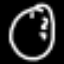
Label: clock